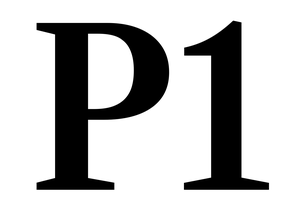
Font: LibreCaslonText_SemiBold